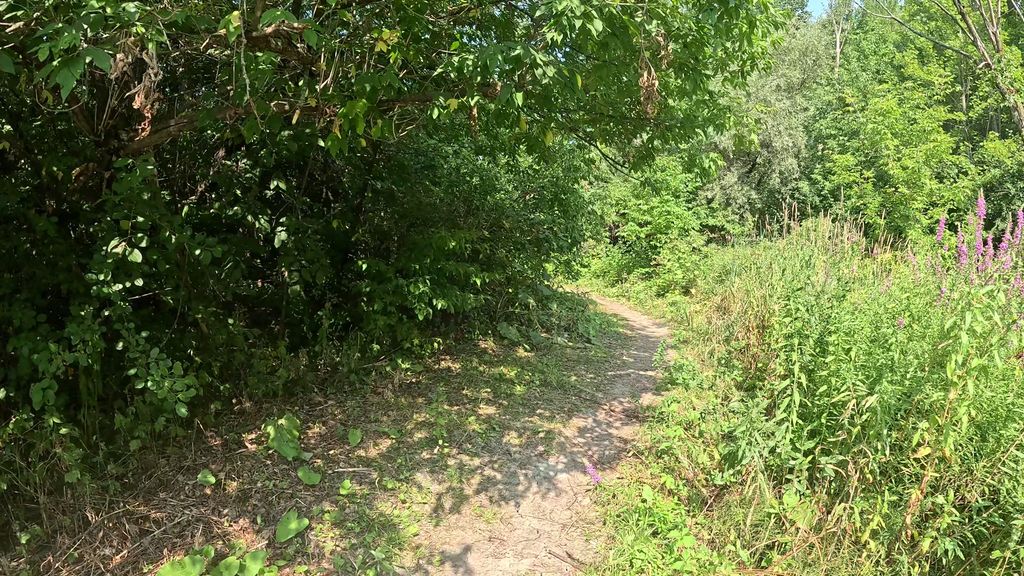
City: ottawa-gatineau